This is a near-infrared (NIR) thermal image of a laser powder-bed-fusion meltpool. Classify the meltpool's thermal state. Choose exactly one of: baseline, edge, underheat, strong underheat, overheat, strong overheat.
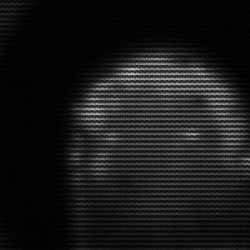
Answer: edge